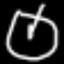
Label: clock